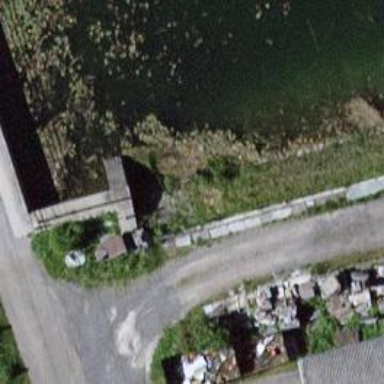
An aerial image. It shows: Retaining wall.